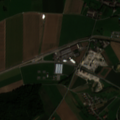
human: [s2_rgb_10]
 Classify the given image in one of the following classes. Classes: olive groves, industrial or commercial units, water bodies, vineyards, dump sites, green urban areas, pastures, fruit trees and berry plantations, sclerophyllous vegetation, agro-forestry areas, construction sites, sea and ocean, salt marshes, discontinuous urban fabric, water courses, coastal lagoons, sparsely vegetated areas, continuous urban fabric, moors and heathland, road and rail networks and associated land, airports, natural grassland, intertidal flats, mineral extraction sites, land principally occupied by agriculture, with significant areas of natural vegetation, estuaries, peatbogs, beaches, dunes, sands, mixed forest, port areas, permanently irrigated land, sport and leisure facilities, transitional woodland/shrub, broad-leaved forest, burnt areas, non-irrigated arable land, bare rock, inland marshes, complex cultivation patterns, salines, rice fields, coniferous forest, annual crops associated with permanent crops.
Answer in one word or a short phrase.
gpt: discontinuous urban fabric, non-irrigated arable land, mixed forest